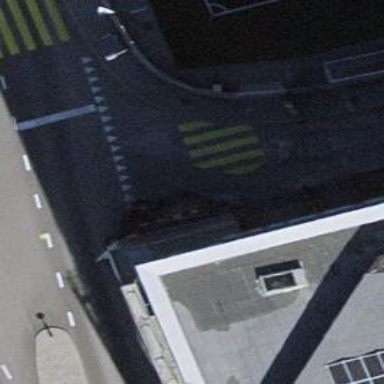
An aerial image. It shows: Uncontrolled road crossing with markings.